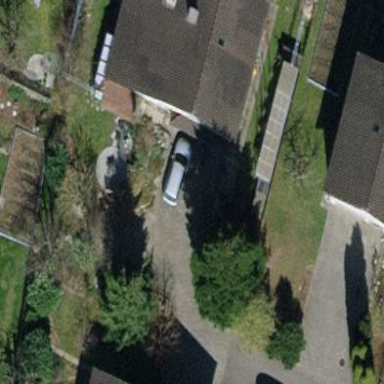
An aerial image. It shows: Detached building.